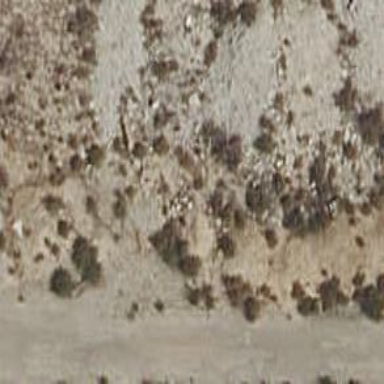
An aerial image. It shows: Dirt track road.